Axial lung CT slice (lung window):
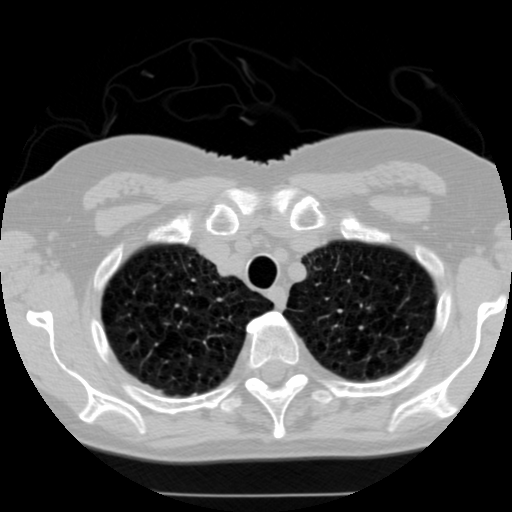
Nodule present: no